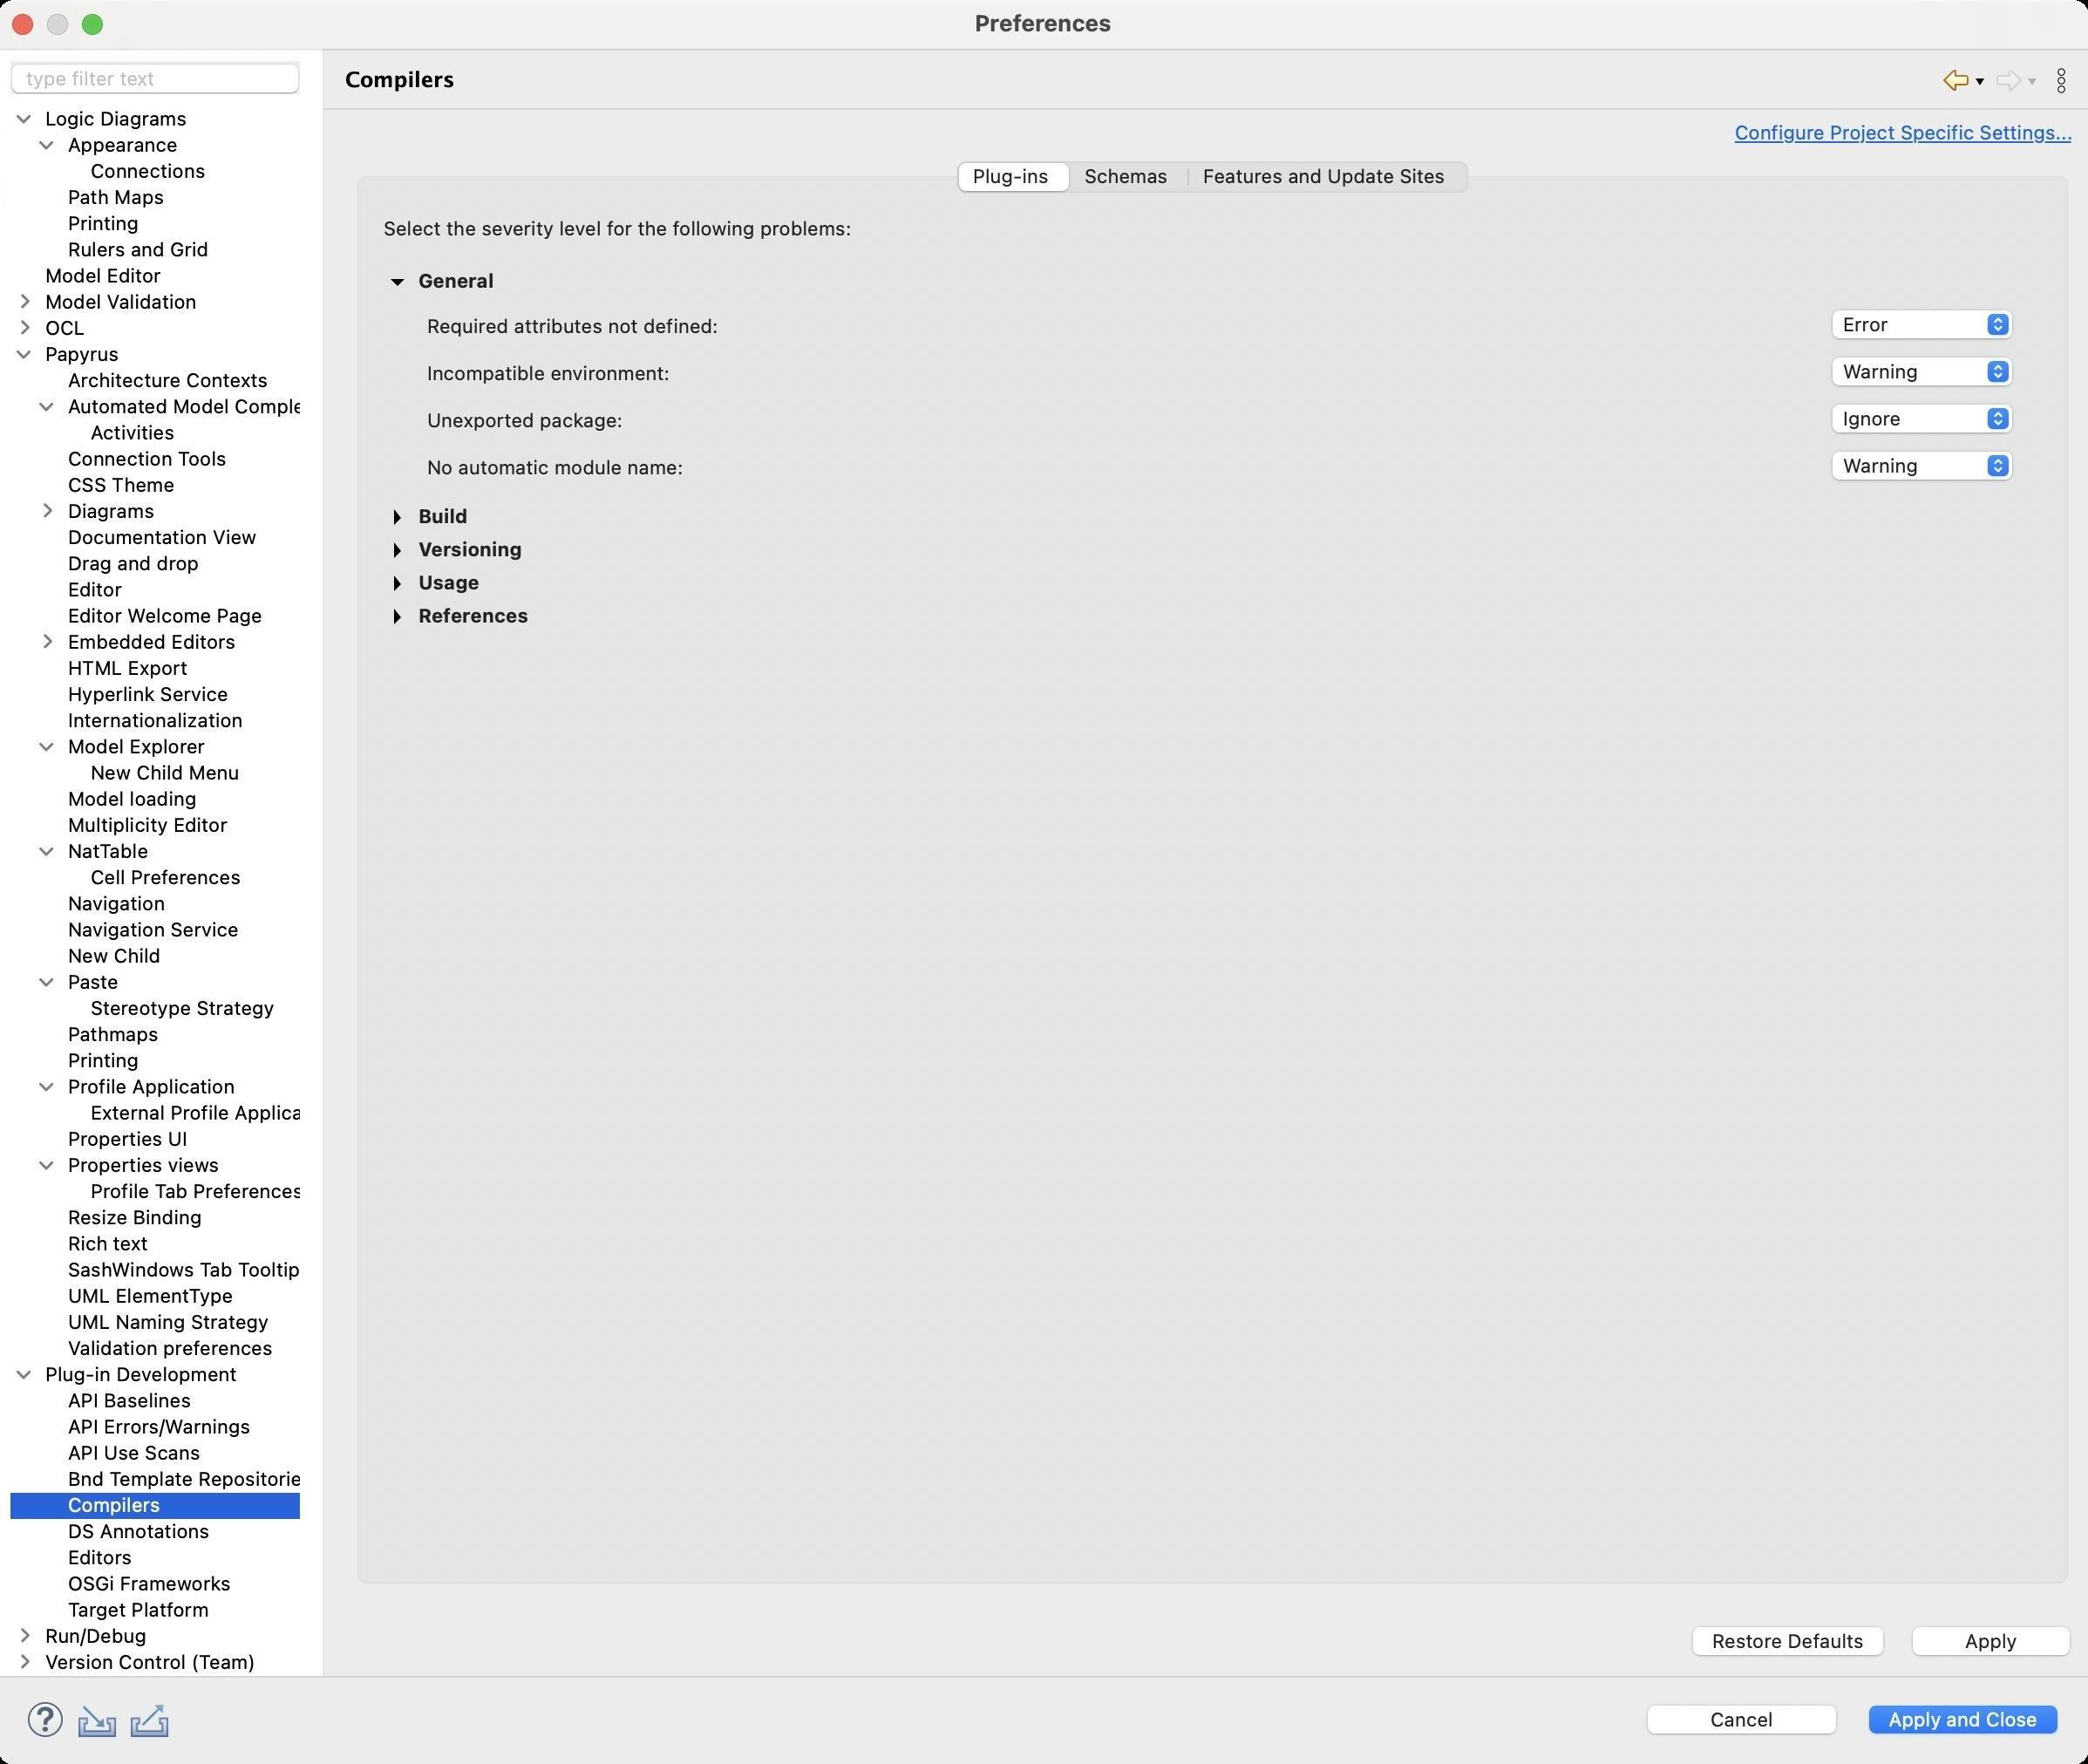
Accessibility tree:
{"name": "Preferences", "role": "AXWindow", "description": null, "role_description": "standard window", "value": null, "position": "480.00;38.00", "size": "1199;1012", "children": [{"name": "Apply_and_Close", "role": "AXButton", "description": null, "role_description": "button", "value": null, "position": "1067.00;974.00", "size": "120;27", "children": []}, {"name": "Cancel", "role": "AXButton", "description": null, "role_description": "button", "value": null, "position": "940.00;974.00", "size": "120;27", "children": []}, {"name": null, "role": "AXToolbar", "description": null, "role_description": "toolbar", "value": null, "position": "12.00;972.00", "size": "90;30", "children": [{"name": "Help", "role": "AXCheckBox", "description": null, "role_description": "checkbox", "value": 0, "position": "12.00;972.00", "size": "30;30", "children": []}, {"name": "Import", "role": "AXButton", "description": null, "role_description": "button", "value": null, "position": "42.00;972.00", "size": "30;30", "children": []}, {"name": "Export", "role": "AXButton", "description": null, "role_description": "button", "value": null, "position": "72.00;972.00", "size": "30;30", "children": []}]}, {"name": null, "role": "AXScrollArea", "description": null, "role_description": "scroll area", "value": null, "position": "199.00;69.00", "size": "995;887", "children": [{"name": "Apply", "role": "AXButton", "description": null, "role_description": "button", "value": null, "position": "1092.00;929.00", "size": "102;27", "children": []}, {"name": "Restore_Defaults", "role": "AXButton", "description": null, "role_description": "button", "value": null, "position": "966.00;929.00", "size": "121;27", "children": []}, {"name": null, "role": "AXStaticText", "description": null, "role_description": "text", "value": "", "position": "199.00;923.00", "size": "995;1", "children": []}, {"name": null, "role": "AXTabGroup", "description": null, "role_description": "tab group", "value": "{\n    \"name\": \"&Plug-ins\",\n    \"role\": \"AXRadioButton\",\n    \"description\": null,\n    \"role_description\": \"tab\",\n    \"value\": 1,\n    \"position\": \"551.00;92.00\",\n    \"size\": \"64;20\",\n    \"children\": []\n}", "position": "199.00;89.00", "size": "995;829", "children": [{"name": "&Plug-ins", "role": "AXRadioButton", "description": null, "role_description": "tab", "value": 1, "position": "551.00;92.00", "size": "64;20", "children": []}, {"name": "&Schemas", "role": "AXRadioButton", "description": null, "role_description": "tab", "value": 0, "position": "615.00;92.00", "size": "68;20", "children": []}, {"name": "&Features_and_Update_Sites", "role": "AXRadioButton", "description": null, "role_description": "tab", "value": 0, "position": "683.00;92.00", "size": "159;20", "children": []}, {"name": null, "role": "AXScrollArea", "description": null, "role_description": "scroll area", "value": null, "position": "219.00;149.00", "size": "950;746", "children": [{"name": null, "role": "AXPopUpButton", "description": null, "role_description": "pop up button", "value": "Warning", "position": "224.00;346.00", "size": "0;0", "children": []}, {"name": null, "role": "AXStaticText", "description": null, "role_description": "text", "value": "References to non-existent identifier attributes:", "position": "224.00;346.00", "size": "0;0", "children": []}, {"name": null, "role": "AXPopUpButton", "description": null, "role_description": "pop up button", "value": "Warning", "position": "224.00;346.00", "size": "0;0", "children": []}, {"name": null, "role": "AXStaticText", "description": null, "role_description": "text", "value": "References to non-existent resources:", "position": "224.00;346.00", "size": "0;0", "children": []}, {"name": null, "role": "AXPopUpButton", "description": null, "role_description": "pop up button", "value": "Warning", "position": "224.00;346.00", "size": "0;0", "children": []}, {"name": null, "role": "AXStaticText", "description": null, "role_description": "text", "value": "References to discouraged classes:", "position": "224.00;346.00", "size": "0;0", "children": []}, {"name": null, "role": "AXPopUpButton", "description": null, "role_description": "pop up button", "value": "Warning", "position": "224.00;346.00", "size": "0;0", "children": []}, {"name": null, "role": "AXStaticText", "description": null, "role_description": "text", "value": "References to non-existent classes:", "position": "224.00;346.00", "size": "0;0", "children": []}, {"name": null, "role": "AXPopUpButton", "description": null, "role_description": "pop up button", "value": "Warning", "position": "224.00;346.00", "size": "0;0", "children": []}, {"name": null, "role": "AXStaticText", "description": null, "role_description": "text", "value": "Illegal attributes:", "position": "224.00;346.00", "size": "0;0", "children": []}, {"name": null, "role": "AXPopUpButton", "description": null, "role_description": "pop up button", "value": "Warning", "position": "224.00;346.00", "size": "0;0", "children": []}, {"name": null, "role": "AXStaticText", "description": null, "role_description": "text", "value": "Illegal elements:", "position": "224.00;346.00", "size": "0;0", "children": []}, {"name": null, "role": "AXStaticText", "description": null, "role_description": "text", "value": "References", "position": "239.00;346.00", "size": "68;14", "children": []}, {"name": "Expandable", "role": "AXOutline", "description": "Expandable", "role_description": "outline", "value": null, "position": "224.00;352.00", "size": "11;11", "children": []}, {"name": null, "role": "AXPopUpButton", "description": null, "role_description": "pop up button", "value": "Warning", "position": "224.00;327.00", "size": "0;0", "children": []}, {"name": null, "role": "AXStaticText", "description": null, "role_description": "text", "value": "Usage of service component without lazy activation policy:", "position": "224.00;327.00", "size": "0;0", "children": []}, {"name": null, "role": "AXPopUpButton", "description": null, "role_description": "pop up button", "value": "Ignore", "position": "224.00;327.00", "size": "0;0", "children": []}, {"name": null, "role": "AXStaticText", "description": null, "role_description": "text", "value": "Usage of non-externalized strings:", "position": "224.00;327.00", "size": "0;0", "children": []}, {"name": null, "role": "AXPopUpButton", "description": null, "role_description": "pop up button", "value": "Warning", "position": "224.00;327.00", "size": "0;0", "children": []}, {"name": null, "role": "AXStaticText", "description": null, "role_description": "text", "value": "Usage of deprecated attributes and elements:", "position": "224.00;327.00", "size": "0;0", "children": []}, {"name": null, "role": "AXPopUpButton", "description": null, "role_description": "pop up button", "value": "Warning", "position": "224.00;327.00", "size": "0;0", "children": []}, {"name": null, "role": "AXStaticText", "description": null, "role_description": "text", "value": "Usage of internal extension points:", "position": "224.00;327.00", "size": "0;0", "children": []}, {"name": null, "role": "AXPopUpButton", "description": null, "role_description": "pop up button", "value": "Error", "position": "224.00;327.00", "size": "0;0", "children": []}, {"name": null, "role": "AXStaticText", "description": null, "role_description": "text", "value": "Unresolved extension points:", "position": "224.00;327.00", "size": "0;0", "children": []}, {"name": null, "role": "AXPopUpButton", "description": null, "role_description": "pop up button", "value": "Error", "position": "224.00;327.00", "size": "0;0", "children": []}, {"name": null, "role": "AXStaticText", "description": null, "role_description": "text", "value": "Unresolved dependencies:", "position": "224.00;327.00", "size": "0;0", "children": []}, {"name": null, "role": "AXStaticText", "description": null, "role_description": "text", "value": "Usage", "position": "239.00;327.00", "size": "40;14", "children": []}, {"name": "Expandable", "role": "AXOutline", "description": "Expandable", "role_description": "outline", "value": null, "position": "224.00;333.00", "size": "11;11", "children": []}, {"name": null, "role": "AXPopUpButton", "description": null, "role_description": "pop up button", "value": "Warning", "position": "224.00;308.00", "size": "0;0", "children": []}, {"name": null, "role": "AXStaticText", "description": null, "role_description": "text", "value": "Bundle BREE lower than its dependencies:", "position": "224.00;308.00", "size": "0;0", "children": []}, {"name": null, "role": "AXPopUpButton", "description": null, "role_description": "pop up button", "value": "Ignore", "position": "224.00;308.00", "size": "0;0", "children": []}, {"name": null, "role": "AXStaticText", "description": null, "role_description": "text", "value": "Missing versions on imported packages:", "position": "224.00;308.00", "size": "0;0", "children": []}, {"name": null, "role": "AXPopUpButton", "description": null, "role_description": "pop up button", "value": "Ignore", "position": "224.00;308.00", "size": "0;0", "children": []}, {"name": null, "role": "AXStaticText", "description": null, "role_description": "text", "value": "Missing versions on exported packages:", "position": "224.00;308.00", "size": "0;0", "children": []}, {"name": null, "role": "AXPopUpButton", "description": null, "role_description": "pop up button", "value": "Ignore", "position": "224.00;308.00", "size": "0;0", "children": []}, {"name": null, "role": "AXStaticText", "description": null, "role_description": "text", "value": "Missing versions on required bundles:", "position": "224.00;308.00", "size": "0;0", "children": []}, {"name": null, "role": "AXStaticText", "description": null, "role_description": "text", "value": "Versioning", "position": "239.00;308.00", "size": "64;14", "children": []}, {"name": "Expandable", "role": "AXOutline", "description": "Expandable", "role_description": "outline", "value": null, "position": "224.00;314.00", "size": "11;11", "children": []}, {"name": null, "role": "AXPopUpButton", "description": null, "role_description": "pop up button", "value": "Warning", "position": "224.00;289.00", "size": "0;0", "children": []}, {"name": null, "role": "AXStaticText", "description": null, "role_description": "text", "value": "Other problems with build.properties files:", "position": "224.00;289.00", "size": "0;0", "children": []}, {"name": null, "role": "AXPopUpButton", "description": null, "role_description": "pop up button", "value": "Ignore", "position": "224.00;289.00", "size": "0;0", "children": []}, {"name": null, "role": "AXStaticText", "description": null, "role_description": "text", "value": "Missing or incorrect file encodings", "position": "224.00;289.00", "size": "0;0", "children": []}, {"name": null, "role": "AXPopUpButton", "description": null, "role_description": "pop up button", "value": "Ignore", "position": "224.00;289.00", "size": "0;0", "children": []}, {"name": null, "role": "AXStaticText", "description": null, "role_description": "text", "value": "Missing project specific Java compiler settings:", "position": "224.00;289.00", "size": "0;0", "children": []}, {"name": null, "role": "AXPopUpButton", "description": null, "role_description": "pop up button", "value": "Warning", "position": "224.00;289.00", "size": "0;0", "children": []}, {"name": null, "role": "AXStaticText", "description": null, "role_description": "text", "value": "Missing or incompatible Java compliance properties:", "position": "224.00;289.00", "size": "0;0", "children": []}, {"name": null, "role": "AXPopUpButton", "description": null, "role_description": "pop up button", "value": "Warning", "position": "224.00;289.00", "size": "0;0", "children": []}, {"name": null, "role": "AXStaticText", "description": null, "role_description": "text", "value": "Problems with 'src.includes' entry:", "position": "224.00;289.00", "size": "0;0", "children": []}, {"name": null, "role": "AXPopUpButton", "description": null, "role_description": "pop up button", "value": "Warning", "position": "224.00;289.00", "size": "0;0", "children": []}, {"name": null, "role": "AXStaticText", "description": null, "role_description": "text", "value": "Problems with 'bin.includes' entry:", "position": "224.00;289.00", "size": "0;0", "children": []}, {"name": null, "role": "AXPopUpButton", "description": null, "role_description": "pop up button", "value": "Ignore", "position": "224.00;289.00", "size": "0;0", "children": []}, {"name": null, "role": "AXStaticText", "description": null, "role_description": "text", "value": "Missing 'output.<library>' entry:", "position": "224.00;289.00", "size": "0;0", "children": []}, {"name": null, "role": "AXPopUpButton", "description": null, "role_description": "pop up button", "value": "Warning", "position": "224.00;289.00", "size": "0;0", "children": []}, {"name": null, "role": "AXStaticText", "description": null, "role_description": "text", "value": "Problems with 'output.<library>' entry:", "position": "224.00;289.00", "size": "0;0", "children": []}, {"name": null, "role": "AXPopUpButton", "description": null, "role_description": "pop up button", "value": "Warning", "position": "224.00;289.00", "size": "0;0", "children": []}, {"name": null, "role": "AXStaticText", "description": null, "role_description": "text", "value": "Problems with 'source.<library>' entry:", "position": "224.00;289.00", "size": "0;0", "children": []}, {"name": null, "role": "AXStaticText", "description": null, "role_description": "text", "value": "Build", "position": "239.00;289.00", "size": "33;14", "children": []}, {"name": "Expandable", "role": "AXOutline", "description": "Expandable", "role_description": "outline", "value": null, "position": "224.00;295.00", "size": "11;11", "children": []}, {"name": null, "role": "AXPopUpButton", "description": null, "role_description": "pop up button", "value": "Warning", "position": "1048.00;257.00", "size": "111;22", "children": []}, {"name": null, "role": "AXStaticText", "description": null, "role_description": "text", "value": "No automatic module name:", "position": "244.00;261.00", "size": "151;14", "children": []}, {"name": null, "role": "AXPopUpButton", "description": null, "role_description": "pop up button", "value": "Ignore", "position": "1048.00;230.00", "size": "111;22", "children": []}, {"name": null, "role": "AXStaticText", "description": null, "role_description": "text", "value": "Unexported package:", "position": "244.00;234.00", "size": "117;14", "children": []}, {"name": null, "role": "AXPopUpButton", "description": null, "role_description": "pop up button", "value": "Warning", "position": "1048.00;203.00", "size": "111;22", "children": []}, {"name": null, "role": "AXStaticText", "description": null, "role_description": "text", "value": "Incompatible environment:", "position": "244.00;207.00", "size": "144;14", "children": []}, {"name": null, "role": "AXPopUpButton", "description": null, "role_description": "pop up button", "value": "Error", "position": "1048.00;176.00", "size": "111;22", "children": []}, {"name": null, "role": "AXStaticText", "description": null, "role_description": "text", "value": "Required attributes not defined:", "position": "244.00;180.00", "size": "172;14", "children": []}, {"name": null, "role": "AXStaticText", "description": null, "role_description": "text", "value": "General", "position": "239.00;154.00", "size": "48;14", "children": []}, {"name": "Expandable", "role": "AXOutline", "description": "Expandable", "role_description": "outline", "value": null, "position": "224.00;160.00", "size": "11;11", "children": []}]}, {"name": null, "role": "AXStaticText", "description": null, "role_description": "text", "value": "", "position": "219.00;143.00", "size": "955;1", "children": []}, {"name": null, "role": "AXStaticText", "description": null, "role_description": "text", "value": "Select the severity level for the following problems:", "position": "219.00;124.00", "size": "955;14", "children": []}]}, {"name": null, "role": "AXScrollArea", "description": null, "role_description": "scroll area", "value": null, "position": "994.00;69.00", "size": "200;15", "children": [{"name": null, "role": "AXTextArea", "description": null, "role_description": "text entry area", "value": "Configure Project Specific Settings...", "position": "994.00;69.00", "size": "200;15", "children": [{"name": "Configure_Project_Specific_Settings...", "role": "AXLink", "description": null, "role_description": "hyperlink", "value": null, "position": "996.00;69.00", "size": "194;13", "children": []}]}]}]}, {"name": null, "role": "AXToolbar", "description": "", "role_description": "toolbar", "value": null, "position": "1112.00;35.00", "size": "82;22", "children": [{"name": "Back_to_Bnd_Template_Repositories", "role": "AXMenuButton", "description": null, "role_description": "menu button", "value": null, "position": "1112.00;35.00", "size": "22;22", "children": []}, {"name": "Forward", "role": "AXMenuButton", "description": null, "role_description": "menu button", "value": null, "position": "1142.00;35.00", "size": "22;22", "children": []}, {"name": "Additional_Dialog_Actions", "role": "AXButton", "description": null, "role_description": "button", "value": null, "position": "1172.00;35.00", "size": "22;22", "children": []}]}, {"name": null, "role": "AXStaticText", "description": "", "role_description": "text", "value": "Compilers", "position": "196.00;35.00", "size": "909;21", "children": []}, {"name": null, "role": "AXSplitter", "description": null, "role_description": "splitter", "value": 180, "position": "180.00;28.00", "size": "5;933", "children": []}, {"name": null, "role": "AXScrollArea", "description": null, "role_description": "scroll area", "value": null, "position": "7.00;59.00", "size": "166;902", "children": [{"name": null, "role": "AXOutline", "description": null, "role_description": "outline", "value": null, "position": "7.00;-554.00", "size": "217;1515", "children": [{"name": null, "role": "AXRow", "description": null, "role_description": "outline row", "value": null, "position": "7.00;-554.00", "size": "217;15", "children": [{"name": null, "role": "AXGroup", "description": null, "role_description": "group", "value": null, "position": "7.00;-554.00", "size": "217;15", "children": [{"name": null, "role": "AXDisclosureTriangle", "description": null, "role_description": "disclosure triangle", "value": 0, "position": "9.00;-554.00", "size": "12;14", "children": []}, {"name": null, "role": "AXStaticText", "description": null, "role_description": "text", "value": "General", "position": "25.00;-554.00", "size": "198;14", "children": []}]}]}, {"name": null, "role": "AXRow", "description": null, "role_description": "outline row", "value": null, "position": "7.00;-539.00", "size": "217;15", "children": [{"name": null, "role": "AXGroup", "description": null, "role_description": "group", "value": null, "position": "7.00;-539.00", "size": "217;15", "children": [{"name": null, "role": "AXDisclosureTriangle", "description": null, "role_description": "disclosure triangle", "value": 0, "position": "9.00;-539.00", "size": "12;14", "children": []}, {"name": null, "role": "AXStaticText", "description": null, "role_description": "text", "value": "Alf", "position": "25.00;-539.00", "size": "198;14", "children": []}]}]}, {"name": null, "role": "AXRow", "description": null, "role_description": "outline row", "value": null, "position": "7.00;-524.00", "size": "217;15", "children": [{"name": null, "role": "AXGroup", "description": null, "role_description": "group", "value": null, "position": "7.00;-524.00", "size": "217;15", "children": [{"name": null, "role": "AXDisclosureTriangle", "description": null, "role_description": "disclosure triangle", "value": 0, "position": "9.00;-524.00", "size": "12;14", "children": []}, {"name": null, "role": "AXStaticText", "description": null, "role_description": "text", "value": "Ant", "position": "25.00;-524.00", "size": "198;14", "children": []}]}]}, {"name": null, "role": "AXRow", "description": null, "role_description": "outline row", "value": null, "position": "7.00;-509.00", "size": "217;15", "children": [{"name": null, "role": "AXGroup", "description": null, "role_description": "group", "value": null, "position": "7.00;-509.00", "size": "217;15", "children": [{"name": null, "role": "AXDisclosureTriangle", "description": null, "role_description": "disclosure triangle", "value": 0, "position": "9.00;-509.00", "size": "12;14", "children": []}, {"name": null, "role": "AXStaticText", "description": null, "role_description": "text", "value": "Context", "position": "25.00;-509.00", "size": "198;14", "children": []}]}]}, {"name": null, "role": "AXRow", "description": null, "role_description": "outline row", "value": null, "position": "7.00;-494.00", "size": "217;15", "children": [{"name": null, "role": "AXGroup", "description": null, "role_description": "group", "value": null, "position": "7.00;-494.00", "size": "217;15", "children": [{"name": null, "role": "AXDisclosureTriangle", "description": null, "role_description": "disclosure triangle", "value": 0, "position": "9.00;-494.00", "size": "12;14", "children": []}, {"name": null, "role": "AXStaticText", "description": null, "role_description": "text", "value": "CSS", "position": "25.00;-494.00", "size": "198;14", "children": []}]}]}, {"name": null, "role": "AXRow", "description": null, "role_description": "outline row", "value": null, "position": "7.00;-479.00", "size": "217;15", "children": [{"name": null, "role": "AXGroup", "description": null, "role_description": "group", "value": null, "position": "7.00;-479.00", "size": "217;15", "children": [{"name": null, "role": "AXDisclosureTriangle", "description": null, "role_description": "disclosure triangle", "value": 0, "position": "9.00;-479.00", "size": "12;14", "children": []}, {"name": null, "role": "AXStaticText", "description": null, "role_description": "text", "value": "EMF Compare", "position": "25.00;-479.00", "size": "198;14", "children": []}]}]}, {"name": null, "role": "AXRow", "description": null, "role_description": "outline row", "value": null, "position": "7.00;-464.00", "size": "217;15", "children": [{"name": null, "role": "AXGroup", "description": null, "role_description": "group", "value": null, "position": "7.00;-464.00", "size": "217;15", "children": [{"name": null, "role": "AXDisclosureTriangle", "description": null, "role_description": "disclosure triangle", "value": 0, "position": "9.00;-464.00", "size": "12;14", "children": []}, {"name": null, "role": "AXStaticText", "description": null, "role_description": "text", "value": "Help", "position": "25.00;-464.00", "size": "198;14", "children": []}]}]}, {"name": null, "role": "AXRow", "description": null, "role_description": "outline row", "value": null, "position": "7.00;-449.00", "size": "217;15", "children": [{"name": null, "role": "AXGroup", "description": null, "role_description": "group", "value": null, "position": "7.00;-449.00", "size": "217;15", "children": [{"name": null, "role": "AXDisclosureTriangle", "description": null, "role_description": "disclosure triangle", "value": 0, "position": "9.00;-449.00", "size": "12;14", "children": []}, {"name": null, "role": "AXStaticText", "description": null, "role_description": "text", "value": "Install/Update", "position": "25.00;-449.00", "size": "198;14", "children": []}]}]}, {"name": null, "role": "AXRow", "description": null, "role_description": "outline row", "value": null, "position": "7.00;-434.00", "size": "217;15", "children": [{"name": null, "role": "AXGroup", "description": null, "role_description": "group", "value": null, "position": "7.00;-434.00", "size": "217;15", "children": [{"name": null, "role": "AXDisclosureTriangle", "description": null, "role_description": "disclosure triangle", "value": 1, "position": "9.00;-434.00", "size": "12;14", "children": []}, {"name": null, "role": "AXStaticText", "description": null, "role_description": "text", "value": "Java", "position": "25.00;-434.00", "size": "198;14", "children": []}]}]}, {"name": null, "role": "AXRow", "description": null, "role_description": "outline row", "value": null, "position": "7.00;-419.00", "size": "217;15", "children": [{"name": null, "role": "AXGroup", "description": null, "role_description": "group", "value": null, "position": "7.00;-419.00", "size": "217;15", "children": [{"name": null, "role": "AXDisclosureTriangle", "description": null, "role_description": "disclosure triangle", "value": 0, "position": "22.00;-419.00", "size": "12;14", "children": []}, {"name": null, "role": "AXStaticText", "description": null, "role_description": "text", "value": "Appearance", "position": "38.00;-419.00", "size": "185;14", "children": []}]}]}, {"name": null, "role": "AXRow", "description": null, "role_description": "outline row", "value": null, "position": "7.00;-404.00", "size": "217;15", "children": [{"name": null, "role": "AXGroup", "description": null, "role_description": "group", "value": null, "position": "7.00;-404.00", "size": "217;15", "children": [{"name": null, "role": "AXDisclosureTriangle", "description": null, "role_description": "disclosure triangle", "value": 0, "position": "22.00;-404.00", "size": "12;14", "children": []}, {"name": null, "role": "AXStaticText", "description": null, "role_description": "text", "value": "Build Path", "position": "38.00;-404.00", "size": "185;14", "children": []}]}]}, {"name": null, "role": "AXRow", "description": null, "role_description": "outline row", "value": null, "position": "7.00;-389.00", "size": "217;15", "children": [{"name": null, "role": "AXStaticText", "description": null, "role_description": "text", "value": "Bytecode Outline", "position": "38.00;-389.00", "size": "185;14", "children": []}]}, {"name": null, "role": "AXRow", "description": null, "role_description": "outline row", "value": null, "position": "7.00;-374.00", "size": "217;15", "children": [{"name": null, "role": "AXGroup", "description": null, "role_description": "group", "value": null, "position": "7.00;-374.00", "size": "217;15", "children": [{"name": null, "role": "AXDisclosureTriangle", "description": null, "role_description": "disclosure triangle", "value": 0, "position": "22.00;-374.00", "size": "12;14", "children": []}, {"name": null, "role": "AXStaticText", "description": null, "role_description": "text", "value": "Code Style", "position": "38.00;-374.00", "size": "185;14", "children": []}]}]}, {"name": null, "role": "AXRow", "description": null, "role_description": "outline row", "value": null, "position": "7.00;-359.00", "size": "217;15", "children": [{"name": null, "role": "AXGroup", "description": null, "role_description": "group", "value": null, "position": "7.00;-359.00", "size": "217;15", "children": [{"name": null, "role": "AXDisclosureTriangle", "description": null, "role_description": "disclosure triangle", "value": 1, "position": "22.00;-359.00", "size": "12;14", "children": []}, {"name": null, "role": "AXStaticText", "description": null, "role_description": "text", "value": "Compiler", "position": "38.00;-359.00", "size": "185;14", "children": []}]}]}, {"name": null, "role": "AXRow", "description": null, "role_description": "outline row", "value": null, "position": "7.00;-344.00", "size": "217;15", "children": [{"name": null, "role": "AXStaticText", "description": null, "role_description": "text", "value": "Building", "position": "51.00;-344.00", "size": "172;14", "children": []}]}, {"name": null, "role": "AXRow", "description": null, "role_description": "outline row", "value": null, "position": "7.00;-329.00", "size": "217;15", "children": [{"name": null, "role": "AXStaticText", "description": null, "role_description": "text", "value": "Errors/Warnings", "position": "51.00;-329.00", "size": "172;14", "children": []}]}, {"name": null, "role": "AXRow", "description": null, "role_description": "outline row", "value": null, "position": "7.00;-314.00", "size": "217;15", "children": [{"name": null, "role": "AXStaticText", "description": null, "role_description": "text", "value": "Javadoc", "position": "51.00;-314.00", "size": "172;14", "children": []}]}, {"name": null, "role": "AXRow", "description": null, "role_description": "outline row", "value": null, "position": "7.00;-299.00", "size": "217;15", "children": [{"name": null, "role": "AXStaticText", "description": null, "role_description": "text", "value": "Task Tags", "position": "51.00;-299.00", "size": "172;14", "children": []}]}, {"name": null, "role": "AXRow", "description": null, "role_description": "outline row", "value": null, "position": "7.00;-284.00", "size": "217;15", "children": [{"name": null, "role": "AXGroup", "description": null, "role_description": "group", "value": null, "position": "7.00;-284.00", "size": "217;15", "children": [{"name": null, "role": "AXDisclosureTriangle", "description": null, "role_description": "disclosure triangle", "value": 1, "position": "22.00;-284.00", "size": "12;14", "children": []}, {"name": null, "role": "AXStaticText", "description": null, "role_description": "text", "value": "Debug", "position": "38.00;-284.00", "size": "185;14", "children": []}]}]}, {"name": null, "role": "AXRow", "description": null, "role_description": "outline row", "value": null, "position": "7.00;-269.00", "size": "217;15", "children": [{"name": null, "role": "AXStaticText", "description": null, "role_description": "text", "value": "Detail Formatters", "position": "51.00;-269.00", "size": "172;14", "children": []}]}, {"name": null, "role": "AXRow", "description": null, "role_description": "outline row", "value": null, "position": "7.00;-254.00", "size": "217;15", "children": [{"name": null, "role": "AXStaticText", "description": null, "role_description": "text", "value": "Heap Walking", "position": "51.00;-254.00", "size": "172;14", "children": []}]}, {"name": null, "role": "AXRow", "description": null, "role_description": "outline row", "value": null, "position": "7.00;-239.00", "size": "217;15", "children": [{"name": null, "role": "AXStaticText", "description": null, "role_description": "text", "value": "Logical Structures", "position": "51.00;-239.00", "size": "172;14", "children": []}]}, {"name": null, "role": "AXRow", "description": null, "role_description": "outline row", "value": null, "position": "7.00;-224.00", "size": "217;15", "children": [{"name": null, "role": "AXStaticText", "description": null, "role_description": "text", "value": "Primitive Display Options", "position": "51.00;-224.00", "size": "172;14", "children": []}]}, {"name": null, "role": "AXRow", "description": null, "role_description": "outline row", "value": null, "position": "7.00;-209.00", "size": "217;15", "children": [{"name": null, "role": "AXStaticText", "description": null, "role_description": "text", "value": "Step Filtering", "position": "51.00;-209.00", "size": "172;14", "children": []}]}, {"name": null, "role": "AXRow", "description": null, "role_description": "outline row", "value": null, "position": "7.00;-194.00", "size": "217;15", "children": [{"name": null, "role": "AXGroup", "description": null, "role_description": "group", "value": null, "position": "7.00;-194.00", "size": "217;15", "children": [{"name": null, "role": "AXDisclosureTriangle", "description": null, "role_description": "disclosure triangle", "value": 1, "position": "22.00;-194.00", "size": "12;14", "children": []}, {"name": null, "role": "AXStaticText", "description": null, "role_description": "text", "value": "Editor", "position": "38.00;-194.00", "size": "185;14", "children": []}]}]}, {"name": null, "role": "AXRow", "description": null, "role_description": "outline row", "value": null, "position": "7.00;-179.00", "size": "217;15", "children": [{"name": null, "role": "AXStaticText", "description": null, "role_description": "text", "value": "Code Minings", "position": "51.00;-179.00", "size": "172;14", "children": []}]}, {"name": null, "role": "AXRow", "description": null, "role_description": "outline row", "value": null, "position": "7.00;-164.00", "size": "217;15", "children": [{"name": null, "role": "AXGroup", "description": null, "role_description": "group", "value": null, "position": "7.00;-164.00", "size": "217;15", "children": [{"name": null, "role": "AXDisclosureTriangle", "description": null, "role_description": "disclosure triangle", "value": 1, "position": "35.00;-164.00", "size": "12;14", "children": []}, {"name": null, "role": "AXStaticText", "description": null, "role_description": "text", "value": "Content Assist", "position": "51.00;-164.00", "size": "172;14", "children": []}]}]}, {"name": null, "role": "AXRow", "description": null, "role_description": "outline row", "value": null, "position": "7.00;-149.00", "size": "217;15", "children": [{"name": null, "role": "AXStaticText", "description": null, "role_description": "text", "value": "Advanced", "position": "64.00;-149.00", "size": "159;14", "children": []}]}, {"name": null, "role": "AXRow", "description": null, "role_description": "outline row", "value": null, "position": "7.00;-134.00", "size": "217;15", "children": [{"name": null, "role": "AXStaticText", "description": null, "role_description": "text", "value": "Favorites", "position": "64.00;-134.00", "size": "159;14", "children": []}]}, {"name": null, "role": "AXRow", "description": null, "role_description": "outline row", "value": null, "position": "7.00;-119.00", "size": "217;15", "children": [{"name": null, "role": "AXStaticText", "description": null, "role_description": "text", "value": "Folding", "position": "51.00;-119.00", "size": "172;14", "children": []}]}, {"name": null, "role": "AXRow", "description": null, "role_description": "outline row", "value": null, "position": "7.00;-104.00", "size": "217;15", "children": [{"name": null, "role": "AXStaticText", "description": null, "role_description": "text", "value": "Hovers", "position": "51.00;-104.00", "size": "172;14", "children": []}]}, {"name": null, "role": "AXRow", "description": null, "role_description": "outline row", "value": null, "position": "7.00;-89.00", "size": "217;15", "children": [{"name": null, "role": "AXStaticText", "description": null, "role_description": "text", "value": "Mark Occurrences", "position": "51.00;-89.00", "size": "172;14", "children": []}]}, {"name": null, "role": "AXRow", "description": null, "role_description": "outline row", "value": null, "position": "7.00;-74.00", "size": "217;15", "children": [{"name": null, "role": "AXStaticText", "description": null, "role_description": "text", "value": "Save Actions", "position": "51.00;-74.00", "size": "172;14", "children": []}]}, {"name": null, "role": "AXRow", "description": null, "role_description": "outline row", "value": null, "position": "7.00;-59.00", "size": "217;15", "children": [{"name": null, "role": "AXStaticText", "description": null, "role_description": "text", "value": "Syntax Coloring", "position": "51.00;-59.00", "size": "172;14", "children": []}]}, {"name": null, "role": "AXRow", "description": null, "role_description": "outline row", "value": null, "position": "7.00;-44.00", "size": "217;15", "children": [{"name": null, "role": "AXStaticText", "description": null, "role_description": "text", "value": "Templates", "position": "51.00;-44.00", "size": "172;14", "children": []}]}, {"name": null, "role": "AXRow", "description": null, "role_description": "outline row", "value": null, "position": "7.00;-29.00", "size": "217;15", "children": [{"name": null, "role": "AXStaticText", "description": null, "role_description": "text", "value": "Typing", "position": "51.00;-29.00", "size": "172;14", "children": []}]}, {"name": null, "role": "AXRow", "description": null, "role_description": "outline row", "value": null, "position": "7.00;-14.00", "size": "217;15", "children": [{"name": null, "role": "AXGroup", "description": null, "role_description": "group", "value": null, "position": "7.00;-14.00", "size": "217;15", "children": [{"name": null, "role": "AXDisclosureTriangle", "description": null, "role_description": "disclosure triangle", "value": 1, "position": "22.00;-14.00", "size": "12;14", "children": []}, {"name": null, "role": "AXStaticText", "description": null, "role_description": "text", "value": "Installed JREs", "position": "38.00;-14.00", "size": "185;14", "children": []}]}]}, {"name": null, "role": "AXRow", "description": null, "role_description": "outline row", "value": null, "position": "7.00;1.00", "size": "217;15", "children": [{"name": null, "role": "AXStaticText", "description": null, "role_description": "text", "value": "Execution Environments", "position": "51.00;1.00", "size": "172;14", "children": []}]}, {"name": null, "role": "AXRow", "description": null, "role_description": "outline row", "value": null, "position": "7.00;16.00", "size": "217;15", "children": [{"name": null, "role": "AXStaticText", "description": null, "role_description": "text", "value": "JUnit", "position": "38.00;16.00", "size": "185;14", "children": []}]}, {"name": null, "role": "AXRow", "description": null, "role_description": "outline row", "value": null, "position": "7.00;31.00", "size": "217;15", "children": [{"name": null, "role": "AXStaticText", "description": null, "role_description": "text", "value": "Launching", "position": "38.00;31.00", "size": "185;14", "children": []}]}, {"name": null, "role": "AXRow", "description": null, "role_description": "outline row", "value": null, "position": "7.00;46.00", "size": "217;15", "children": [{"name": null, "role": "AXStaticText", "description": null, "role_description": "text", "value": "Properties Files Editor", "position": "38.00;46.00", "size": "185;14", "children": []}]}, {"name": null, "role": "AXRow", "description": null, "role_description": "outline row", "value": null, "position": "7.00;61.00", "size": "217;15", "children": [{"name": null, "role": "AXGroup", "description": null, "role_description": "group", "value": null, "position": "7.00;61.00", "size": "217;15", "children": [{"name": null, "role": "AXDisclosureTriangle", "description": null, "role_description": "disclosure triangle", "value": 1, "position": "9.00;61.00", "size": "12;14", "children": []}, {"name": null, "role": "AXStaticText", "description": null, "role_description": "text", "value": "Logic Diagrams", "position": "25.00;61.00", "size": "198;14", "children": []}]}]}, {"name": null, "role": "AXRow", "description": null, "role_description": "outline row", "value": null, "position": "7.00;76.00", "size": "217;15", "children": [{"name": null, "role": "AXGroup", "description": null, "role_description": "group", "value": null, "position": "7.00;76.00", "size": "217;15", "children": [{"name": null, "role": "AXDisclosureTriangle", "description": null, "role_description": "disclosure triangle", "value": 1, "position": "22.00;76.00", "size": "12;14", "children": []}, {"name": null, "role": "AXStaticText", "description": null, "role_description": "text", "value": "Appearance", "position": "38.00;76.00", "size": "185;14", "children": []}]}]}, {"name": null, "role": "AXRow", "description": null, "role_description": "outline row", "value": null, "position": "7.00;91.00", "size": "217;15", "children": [{"name": null, "role": "AXStaticText", "description": null, "role_description": "text", "value": "Connections", "position": "51.00;91.00", "size": "172;14", "children": []}]}, {"name": null, "role": "AXRow", "description": null, "role_description": "outline row", "value": null, "position": "7.00;106.00", "size": "217;15", "children": [{"name": null, "role": "AXStaticText", "description": null, "role_description": "text", "value": "Path Maps", "position": "38.00;106.00", "size": "185;14", "children": []}]}, {"name": null, "role": "AXRow", "description": null, "role_description": "outline row", "value": null, "position": "7.00;121.00", "size": "217;15", "children": [{"name": null, "role": "AXStaticText", "description": null, "role_description": "text", "value": "Printing", "position": "38.00;121.00", "size": "185;14", "children": []}]}, {"name": null, "role": "AXRow", "description": null, "role_description": "outline row", "value": null, "position": "7.00;136.00", "size": "217;15", "children": [{"name": null, "role": "AXStaticText", "description": null, "role_description": "text", "value": "Rulers and Grid", "position": "38.00;136.00", "size": "185;14", "children": []}]}, {"name": null, "role": "AXRow", "description": null, "role_description": "outline row", "value": null, "position": "7.00;151.00", "size": "217;15", "children": [{"name": null, "role": "AXStaticText", "description": null, "role_description": "text", "value": "Model Editor", "position": "25.00;151.00", "size": "198;14", "children": []}]}, {"name": null, "role": "AXRow", "description": null, "role_description": "outline row", "value": null, "position": "7.00;166.00", "size": "217;15", "children": [{"name": null, "role": "AXGroup", "description": null, "role_description": "group", "value": null, "position": "7.00;166.00", "size": "217;15", "children": [{"name": null, "role": "AXDisclosureTriangle", "description": null, "role_description": "disclosure triangle", "value": 0, "position": "9.00;166.00", "size": "12;14", "children": []}, {"name": null, "role": "AXStaticText", "description": null, "role_description": "text", "value": "Model Validation", "position": "25.00;166.00", "size": "198;14", "children": []}]}]}, {"name": null, "role": "AXRow", "description": null, "role_description": "outline row", "value": null, "position": "7.00;181.00", "size": "217;15", "children": [{"name": null, "role": "AXGroup", "description": null, "role_description": "group", "value": null, "position": "7.00;181.00", "size": "217;15", "children": [{"name": null, "role": "AXDisclosureTriangle", "description": null, "role_description": "disclosure triangle", "value": 0, "position": "9.00;181.00", "size": "12;14", "children": []}, {"name": null, "role": "AXStaticText", "description": null, "role_description": "text", "value": "OCL", "position": "25.00;181.00", "size": "198;14", "children": []}]}]}, {"name": null, "role": "AXRow", "description": null, "role_description": "outline row", "value": null, "position": "7.00;196.00", "size": "217;15", "children": [{"name": null, "role": "AXGroup", "description": null, "role_description": "group", "value": null, "position": "7.00;196.00", "size": "217;15", "children": [{"name": null, "role": "AXDisclosureTriangle", "description": null, "role_description": "disclosure triangle", "value": 1, "position": "9.00;196.00", "size": "12;14", "children": []}, {"name": null, "role": "AXStaticText", "description": null, "role_description": "text", "value": "Papyrus", "position": "25.00;196.00", "size": "198;14", "children": []}]}]}, {"name": null, "role": "AXRow", "description": null, "role_description": "outline row", "value": null, "position": "7.00;211.00", "size": "217;15", "children": [{"name": null, "role": "AXStaticText", "description": null, "role_description": "text", "value": "Architecture Contexts", "position": "38.00;211.00", "size": "185;14", "children": []}]}, {"name": null, "role": "AXRow", "description": null, "role_description": "outline row", "value": null, "position": "7.00;226.00", "size": "217;15", "children": [{"name": null, "role": "AXGroup", "description": null, "role_description": "group", "value": null, "position": "7.00;226.00", "size": "217;15", "children": [{"name": null, "role": "AXDisclosureTriangle", "description": null, "role_description": "disclosure triangle", "value": 1, "position": "22.00;226.00", "size": "12;14", "children": []}, {"name": null, "role": "AXStaticText", "description": null, "role_description": "text", "value": "Automated Model Completion", "position": "38.00;226.00", "size": "185;14", "children": []}]}]}, {"name": null, "role": "AXRow", "description": null, "role_description": "outline row", "value": null, "position": "7.00;241.00", "size": "217;15", "children": [{"name": null, "role": "AXStaticText", "description": null, "role_description": "text", "value": "Activities", "position": "51.00;241.00", "size": "172;14", "children": []}]}, {"name": null, "role": "AXRow", "description": null, "role_description": "outline row", "value": null, "position": "7.00;256.00", "size": "217;15", "children": [{"name": null, "role": "AXStaticText", "description": null, "role_description": "text", "value": "Connection Tools", "position": "38.00;256.00", "size": "185;14", "children": []}]}, {"name": null, "role": "AXRow", "description": null, "role_description": "outline row", "value": null, "position": "7.00;271.00", "size": "217;15", "children": [{"name": null, "role": "AXStaticText", "description": null, "role_description": "text", "value": "CSS Theme", "position": "38.00;271.00", "size": "185;14", "children": []}]}, {"name": null, "role": "AXRow", "description": null, "role_description": "outline row", "value": null, "position": "7.00;286.00", "size": "217;15", "children": [{"name": null, "role": "AXGroup", "description": null, "role_description": "group", "value": null, "position": "7.00;286.00", "size": "217;15", "children": [{"name": null, "role": "AXDisclosureTriangle", "description": null, "role_description": "disclosure triangle", "value": 0, "position": "22.00;286.00", "size": "12;14", "children": []}, {"name": null, "role": "AXStaticText", "description": null, "role_description": "text", "value": "Diagrams", "position": "38.00;286.00", "size": "185;14", "children": []}]}]}, {"name": null, "role": "AXRow", "description": null, "role_description": "outline row", "value": null, "position": "7.00;301.00", "size": "217;15", "children": [{"name": null, "role": "AXStaticText", "description": null, "role_description": "text", "value": "Documentation View", "position": "38.00;301.00", "size": "185;14", "children": []}]}, {"name": null, "role": "AXRow", "description": null, "role_description": "outline row", "value": null, "position": "7.00;316.00", "size": "217;15", "children": [{"name": null, "role": "AXStaticText", "description": null, "role_description": "text", "value": "Drag and drop", "position": "38.00;316.00", "size": "185;14", "children": []}]}, {"name": null, "role": "AXRow", "description": null, "role_description": "outline row", "value": null, "position": "7.00;331.00", "size": "217;15", "children": [{"name": null, "role": "AXStaticText", "description": null, "role_description": "text", "value": "Editor", "position": "38.00;331.00", "size": "185;14", "children": []}]}, {"name": null, "role": "AXRow", "description": null, "role_description": "outline row", "value": null, "position": "7.00;346.00", "size": "217;15", "children": [{"name": null, "role": "AXStaticText", "description": null, "role_description": "text", "value": "Editor Welcome Page", "position": "38.00;346.00", "size": "185;14", "children": []}]}, {"name": null, "role": "AXRow", "description": null, "role_description": "outline row", "value": null, "position": "7.00;361.00", "size": "217;15", "children": [{"name": null, "role": "AXGroup", "description": null, "role_description": "group", "value": null, "position": "7.00;361.00", "size": "217;15", "children": [{"name": null, "role": "AXDisclosureTriangle", "description": null, "role_description": "disclosure triangle", "value": 0, "position": "22.00;361.00", "size": "12;14", "children": []}, {"name": null, "role": "AXStaticText", "description": null, "role_description": "text", "value": "Embedded Editors", "position": "38.00;361.00", "size": "185;14", "children": []}]}]}, {"name": null, "role": "AXRow", "description": null, "role_description": "outline row", "value": null, "position": "7.00;376.00", "size": "217;15", "children": [{"name": null, "role": "AXStaticText", "description": null, "role_description": "text", "value": "HTML Export", "position": "38.00;376.00", "size": "185;14", "children": []}]}, {"name": null, "role": "AXRow", "description": null, "role_description": "outline row", "value": null, "position": "7.00;391.00", "size": "217;15", "children": [{"name": null, "role": "AXStaticText", "description": null, "role_description": "text", "value": "Hyperlink Service", "position": "38.00;391.00", "size": "185;14", "children": []}]}, {"name": null, "role": "AXRow", "description": null, "role_description": "outline row", "value": null, "position": "7.00;406.00", "size": "217;15", "children": [{"name": null, "role": "AXStaticText", "description": null, "role_description": "text", "value": "Internationalization", "position": "38.00;406.00", "size": "185;14", "children": []}]}, {"name": null, "role": "AXRow", "description": null, "role_description": "outline row", "value": null, "position": "7.00;421.00", "size": "217;15", "children": [{"name": null, "role": "AXGroup", "description": null, "role_description": "group", "value": null, "position": "7.00;421.00", "size": "217;15", "children": [{"name": null, "role": "AXDisclosureTriangle", "description": null, "role_description": "disclosure triangle", "value": 1, "position": "22.00;421.00", "size": "12;14", "children": []}, {"name": null, "role": "AXStaticText", "description": null, "role_description": "text", "value": "Model Explorer", "position": "38.00;421.00", "size": "185;14", "children": []}]}]}, {"name": null, "role": "AXRow", "description": null, "role_description": "outline row", "value": null, "position": "7.00;436.00", "size": "217;15", "children": [{"name": null, "role": "AXStaticText", "description": null, "role_description": "text", "value": "New Child Menu", "position": "51.00;436.00", "size": "172;14", "children": []}]}, {"name": null, "role": "AXRow", "description": null, "role_description": "outline row", "value": null, "position": "7.00;451.00", "size": "217;15", "children": [{"name": null, "role": "AXStaticText", "description": null, "role_description": "text", "value": "Model loading", "position": "38.00;451.00", "size": "185;14", "children": []}]}, {"name": null, "role": "AXRow", "description": null, "role_description": "outline row", "value": null, "position": "7.00;466.00", "size": "217;15", "children": [{"name": null, "role": "AXStaticText", "description": null, "role_description": "text", "value": "Multiplicity Editor", "position": "38.00;466.00", "size": "185;14", "children": []}]}, {"name": null, "role": "AXRow", "description": null, "role_description": "outline row", "value": null, "position": "7.00;481.00", "size": "217;15", "children": [{"name": null, "role": "AXGroup", "description": null, "role_description": "group", "value": null, "position": "7.00;481.00", "size": "217;15", "children": [{"name": null, "role": "AXDisclosureTriangle", "description": null, "role_description": "disclosure triangle", "value": 1, "position": "22.00;481.00", "size": "12;14", "children": []}, {"name": null, "role": "AXStaticText", "description": null, "role_description": "text", "value": "NatTable", "position": "38.00;481.00", "size": "185;14", "children": []}]}]}, {"name": null, "role": "AXRow", "description": null, "role_description": "outline row", "value": null, "position": "7.00;496.00", "size": "217;15", "children": [{"name": null, "role": "AXStaticText", "description": null, "role_description": "text", "value": "Cell Preferences", "position": "51.00;496.00", "size": "172;14", "children": []}]}, {"name": null, "role": "AXRow", "description": null, "role_description": "outline row", "value": null, "position": "7.00;511.00", "size": "217;15", "children": [{"name": null, "role": "AXStaticText", "description": null, "role_description": "text", "value": "Navigation", "position": "38.00;511.00", "size": "185;14", "children": []}]}, {"name": null, "role": "AXRow", "description": null, "role_description": "outline row", "value": null, "position": "7.00;526.00", "size": "217;15", "children": [{"name": null, "role": "AXStaticText", "description": null, "role_description": "text", "value": "Navigation Service", "position": "38.00;526.00", "size": "185;14", "children": []}]}, {"name": null, "role": "AXRow", "description": null, "role_description": "outline row", "value": null, "position": "7.00;541.00", "size": "217;15", "children": [{"name": null, "role": "AXStaticText", "description": null, "role_description": "text", "value": "New Child", "position": "38.00;541.00", "size": "185;14", "children": []}]}, {"name": null, "role": "AXRow", "description": null, "role_description": "outline row", "value": null, "position": "7.00;556.00", "size": "217;15", "children": [{"name": null, "role": "AXGroup", "description": null, "role_description": "group", "value": null, "position": "7.00;556.00", "size": "217;15", "children": [{"name": null, "role": "AXDisclosureTriangle", "description": null, "role_description": "disclosure triangle", "value": 1, "position": "22.00;556.00", "size": "12;14", "children": []}, {"name": null, "role": "AXStaticText", "description": null, "role_description": "text", "value": "Paste", "position": "38.00;556.00", "size": "185;14", "children": []}]}]}, {"name": null, "role": "AXRow", "description": null, "role_description": "outline row", "value": null, "position": "7.00;571.00", "size": "217;15", "children": [{"name": null, "role": "AXStaticText", "description": null, "role_description": "text", "value": "Stereotype Strategy", "position": "51.00;571.00", "size": "172;14", "children": []}]}, {"name": null, "role": "AXRow", "description": null, "role_description": "outline row", "value": null, "position": "7.00;586.00", "size": "217;15", "children": [{"name": null, "role": "AXStaticText", "description": null, "role_description": "text", "value": "Pathmaps", "position": "38.00;586.00", "size": "185;14", "children": []}]}, {"name": null, "role": "AXRow", "description": null, "role_description": "outline row", "value": null, "position": "7.00;601.00", "size": "217;15", "children": [{"name": null, "role": "AXStaticText", "description": null, "role_description": "text", "value": "Printing", "position": "38.00;601.00", "size": "185;14", "children": []}]}, {"name": null, "role": "AXRow", "description": null, "role_description": "outline row", "value": null, "position": "7.00;616.00", "size": "217;15", "children": [{"name": null, "role": "AXGroup", "description": null, "role_description": "group", "value": null, "position": "7.00;616.00", "size": "217;15", "children": [{"name": null, "role": "AXDisclosureTriangle", "description": null, "role_description": "disclosure triangle", "value": 1, "position": "22.00;616.00", "size": "12;14", "children": []}, {"name": null, "role": "AXStaticText", "description": null, "role_description": "text", "value": "Profile Application", "position": "38.00;616.00", "size": "185;14", "children": []}]}]}, {"name": null, "role": "AXRow", "description": null, "role_description": "outline row", "value": null, "position": "7.00;631.00", "size": "217;15", "children": [{"name": null, "role": "AXStaticText", "description": null, "role_description": "text", "value": "External Profile Applications tool", "position": "51.00;631.00", "size": "172;14", "children": []}]}, {"name": null, "role": "AXRow", "description": null, "role_description": "outline row", "value": null, "position": "7.00;646.00", "size": "217;15", "children": [{"name": null, "role": "AXStaticText", "description": null, "role_description": "text", "value": "Properties UI", "position": "38.00;646.00", "size": "185;14", "children": []}]}, {"name": null, "role": "AXRow", "description": null, "role_description": "outline row", "value": null, "position": "7.00;661.00", "size": "217;15", "children": [{"name": null, "role": "AXGroup", "description": null, "role_description": "group", "value": null, "position": "7.00;661.00", "size": "217;15", "children": [{"name": null, "role": "AXDisclosureTriangle", "description": null, "role_description": "disclosure triangle", "value": 1, "position": "22.00;661.00", "size": "12;14", "children": []}, {"name": null, "role": "AXStaticText", "description": null, "role_description": "text", "value": "Properties views", "position": "38.00;661.00", "size": "185;14", "children": []}]}]}, {"name": null, "role": "AXRow", "description": null, "role_description": "outline row", "value": null, "position": "7.00;676.00", "size": "217;15", "children": [{"name": null, "role": "AXStaticText", "description": null, "role_description": "text", "value": "Profile Tab Preferences", "position": "51.00;676.00", "size": "172;14", "children": []}]}, {"name": null, "role": "AXRow", "description": null, "role_description": "outline row", "value": null, "position": "7.00;691.00", "size": "217;15", "children": [{"name": null, "role": "AXStaticText", "description": null, "role_description": "text", "value": "Resize Binding", "position": "38.00;691.00", "size": "185;14", "children": []}]}, {"name": null, "role": "AXRow", "description": null, "role_description": "outline row", "value": null, "position": "7.00;706.00", "size": "217;15", "children": [{"name": null, "role": "AXStaticText", "description": null, "role_description": "text", "value": "Rich text", "position": "38.00;706.00", "size": "185;14", "children": []}]}, {"name": null, "role": "AXRow", "description": null, "role_description": "outline row", "value": null, "position": "7.00;721.00", "size": "217;15", "children": [{"name": null, "role": "AXStaticText", "description": null, "role_description": "text", "value": "SashWindows Tab Tooltips", "position": "38.00;721.00", "size": "185;14", "children": []}]}, {"name": null, "role": "AXRow", "description": null, "role_description": "outline row", "value": null, "position": "7.00;736.00", "size": "217;15", "children": [{"name": null, "role": "AXStaticText", "description": null, "role_description": "text", "value": "UML ElementType", "position": "38.00;736.00", "size": "185;14", "children": []}]}, {"name": null, "role": "AXRow", "description": null, "role_description": "outline row", "value": null, "position": "7.00;751.00", "size": "217;15", "children": [{"name": null, "role": "AXStaticText", "description": null, "role_description": "text", "value": "UML Naming Strategy", "position": "38.00;751.00", "size": "185;14", "children": []}]}, {"name": null, "role": "AXRow", "description": null, "role_description": "outline row", "value": null, "position": "7.00;766.00", "size": "217;15", "children": [{"name": null, "role": "AXStaticText", "description": null, "role_description": "text", "value": "Validation preferences", "position": "38.00;766.00", "size": "185;14", "children": []}]}, {"name": null, "role": "AXRow", "description": null, "role_description": "outline row", "value": null, "position": "7.00;781.00", "size": "217;15", "children": [{"name": null, "role": "AXGroup", "description": null, "role_description": "group", "value": null, "position": "7.00;781.00", "size": "217;15", "children": [{"name": null, "role": "AXDisclosureTriangle", "description": null, "role_description": "disclosure triangle", "value": 1, "position": "9.00;781.00", "size": "12;14", "children": []}, {"name": null, "role": "AXStaticText", "description": null, "role_description": "text", "value": "Plug-in Development", "position": "25.00;781.00", "size": "198;14", "children": []}]}]}, {"name": null, "role": "AXRow", "description": null, "role_description": "outline row", "value": null, "position": "7.00;796.00", "size": "217;15", "children": [{"name": null, "role": "AXStaticText", "description": null, "role_description": "text", "value": "API Baselines", "position": "38.00;796.00", "size": "185;14", "children": []}]}, {"name": null, "role": "AXRow", "description": null, "role_description": "outline row", "value": null, "position": "7.00;811.00", "size": "217;15", "children": [{"name": null, "role": "AXStaticText", "description": null, "role_description": "text", "value": "API Errors/Warnings", "position": "38.00;811.00", "size": "185;14", "children": []}]}, {"name": null, "role": "AXRow", "description": null, "role_description": "outline row", "value": null, "position": "7.00;826.00", "size": "217;15", "children": [{"name": null, "role": "AXStaticText", "description": null, "role_description": "text", "value": "API Use Scans", "position": "38.00;826.00", "size": "185;14", "children": []}]}, {"name": null, "role": "AXRow", "description": null, "role_description": "outline row", "value": null, "position": "7.00;841.00", "size": "217;15", "children": [{"name": null, "role": "AXStaticText", "description": null, "role_description": "text", "value": "Bnd Template Repositories", "position": "38.00;841.00", "size": "185;14", "children": []}]}, {"name": null, "role": "AXRow", "description": null, "role_description": "outline row", "value": null, "position": "7.00;856.00", "size": "217;15", "children": [{"name": null, "role": "AXStaticText", "description": null, "role_description": "text", "value": "Compilers", "position": "38.00;856.00", "size": "185;14", "children": []}]}, {"name": null, "role": "AXRow", "description": null, "role_description": "outline row", "value": null, "position": "7.00;871.00", "size": "217;15", "children": [{"name": null, "role": "AXStaticText", "description": null, "role_description": "text", "value": "DS Annotations", "position": "38.00;871.00", "size": "185;14", "children": []}]}, {"name": null, "role": "AXRow", "description": null, "role_description": "outline row", "value": null, "position": "7.00;886.00", "size": "217;15", "children": [{"name": null, "role": "AXStaticText", "description": null, "role_description": "text", "value": "Editors", "position": "38.00;886.00", "size": "185;14", "children": []}]}, {"name": null, "role": "AXRow", "description": null, "role_description": "outline row", "value": null, "position": "7.00;901.00", "size": "217;15", "children": [{"name": null, "role": "AXStaticText", "description": null, "role_description": "text", "value": "OSGi Frameworks", "position": "38.00;901.00", "size": "185;14", "children": []}]}, {"name": null, "role": "AXRow", "description": null, "role_description": "outline row", "value": null, "position": "7.00;916.00", "size": "217;15", "children": [{"name": null, "role": "AXStaticText", "description": null, "role_description": "text", "value": "Target Platform", "position": "38.00;916.00", "size": "185;14", "children": []}]}, {"name": null, "role": "AXRow", "description": null, "role_description": "outline row", "value": null, "position": "7.00;931.00", "size": "217;15", "children": [{"name": null, "role": "AXGroup", "description": null, "role_description": "group", "value": null, "position": "7.00;931.00", "size": "217;15", "children": [{"name": null, "role": "AXDisclosureTriangle", "description": null, "role_description": "disclosure triangle", "value": 0, "position": "9.00;931.00", "size": "12;14", "children": []}, {"name": null, "role": "AXStaticText", "description": null, "role_description": "text", "value": "Run/Debug", "position": "25.00;931.00", "size": "198;14", "children": []}]}]}, {"name": null, "role": "AXRow", "description": null, "role_description": "outline row", "value": null, "position": "7.00;946.00", "size": "217;15", "children": [{"name": null, "role": "AXGroup", "description": null, "role_description": "group", "value": null, "position": "7.00;946.00", "size": "217;15", "children": [{"name": null, "role": "AXDisclosureTriangle", "description": null, "role_description": "disclosure triangle", "value": 0, "position": "9.00;946.00", "size": "12;14", "children": []}, {"name": null, "role": "AXStaticText", "description": null, "role_description": "text", "value": "Version Control (Team)", "position": "25.00;946.00", "size": "198;14", "children": []}]}]}, {"name": null, "role": "AXColumn", "description": null, "role_description": "column", "value": null, "position": "7.00;-554.00", "size": "217;1515", "children": []}]}, {"name": null, "role": "AXScrollBar", "description": null, "role_description": "scroll bar", "value": 0.0, "position": "7.00;945.00", "size": "166;16", "children": [{"name": null, "role": "AXValueIndicator", "description": null, "role_description": "value indicator", "value": 0.0, "position": "8.00;949.00", "size": "125;12", "children": []}, {"name": null, "role": "AXButton", "description": null, "role_description": "increment arrow button", "value": null, "position": "7.00;945.00", "size": "0;0", "children": []}, {"name": null, "role": "AXButton", "description": null, "role_description": "decrement arrow button", "value": null, "position": "7.00;945.00", "size": "0;0", "children": []}, {"name": null, "role": "AXButton", "description": null, "role_description": "increment page button", "value": null, "position": "133.50;949.00", "size": "40;12", "children": []}, {"name": null, "role": "AXButton", "description": null, "role_description": "decrement page button", "value": null, "position": "7.00;949.00", "size": "1;12", "children": []}]}, {"name": null, "role": "AXScrollBar", "description": null, "role_description": "scroll bar", "value": 1.0, "position": "157.00;59.00", "size": "16;902", "children": [{"name": null, "role": "AXValueIndicator", "description": null, "role_description": "value indicator", "value": 1.0, "position": "161.00;424.50", "size": "12;536", "children": []}, {"name": null, "role": "AXButton", "description": null, "role_description": "increment arrow button", "value": null, "position": "157.00;59.00", "size": "0;0", "children": []}, {"name": null, "role": "AXButton", "description": null, "role_description": "decrement arrow button", "value": null, "position": "157.00;59.00", "size": "0;0", "children": []}, {"name": null, "role": "AXButton", "description": null, "role_description": "increment page button", "value": null, "position": "161.00;960.00", "size": "12;1", "children": []}, {"name": null, "role": "AXButton", "description": null, "role_description": "decrement page button", "value": null, "position": "161.00;59.00", "size": "12;365", "children": []}]}]}, {"name": "type_filter_text", "role": "AXTextField", "description": null, "role_description": "search text field", "value": "", "position": "7.00;35.00", "size": "166;19", "children": []}, {"name": null, "role": "AXButton", "description": null, "role_description": "close button", "value": null, "position": "7.00;6.00", "size": "14;16", "children": []}, {"name": null, "role": "AXButton", "description": null, "role_description": "zoom button", "value": null, "position": "47.00;6.00", "size": "14;16", "children": [{"name": null, "role": "AXGroup", "description": null, "role_description": "group", "value": null, "position": "47.00;6.00", "size": "14;16", "children": [{"name": null, "role": "AXGroup", "description": null, "role_description": "group", "value": null, "position": "47.00;6.00", "size": "14;16", "children": []}]}]}, {"name": null, "role": "AXButton", "description": null, "role_description": "minimize button", "value": null, "position": "27.00;6.00", "size": "14;16", "children": []}, {"name": null, "role": "AXStaticText", "description": null, "role_description": "text", "value": "Preferences", "position": "558.00;5.00", "size": "83;16", "children": []}]}